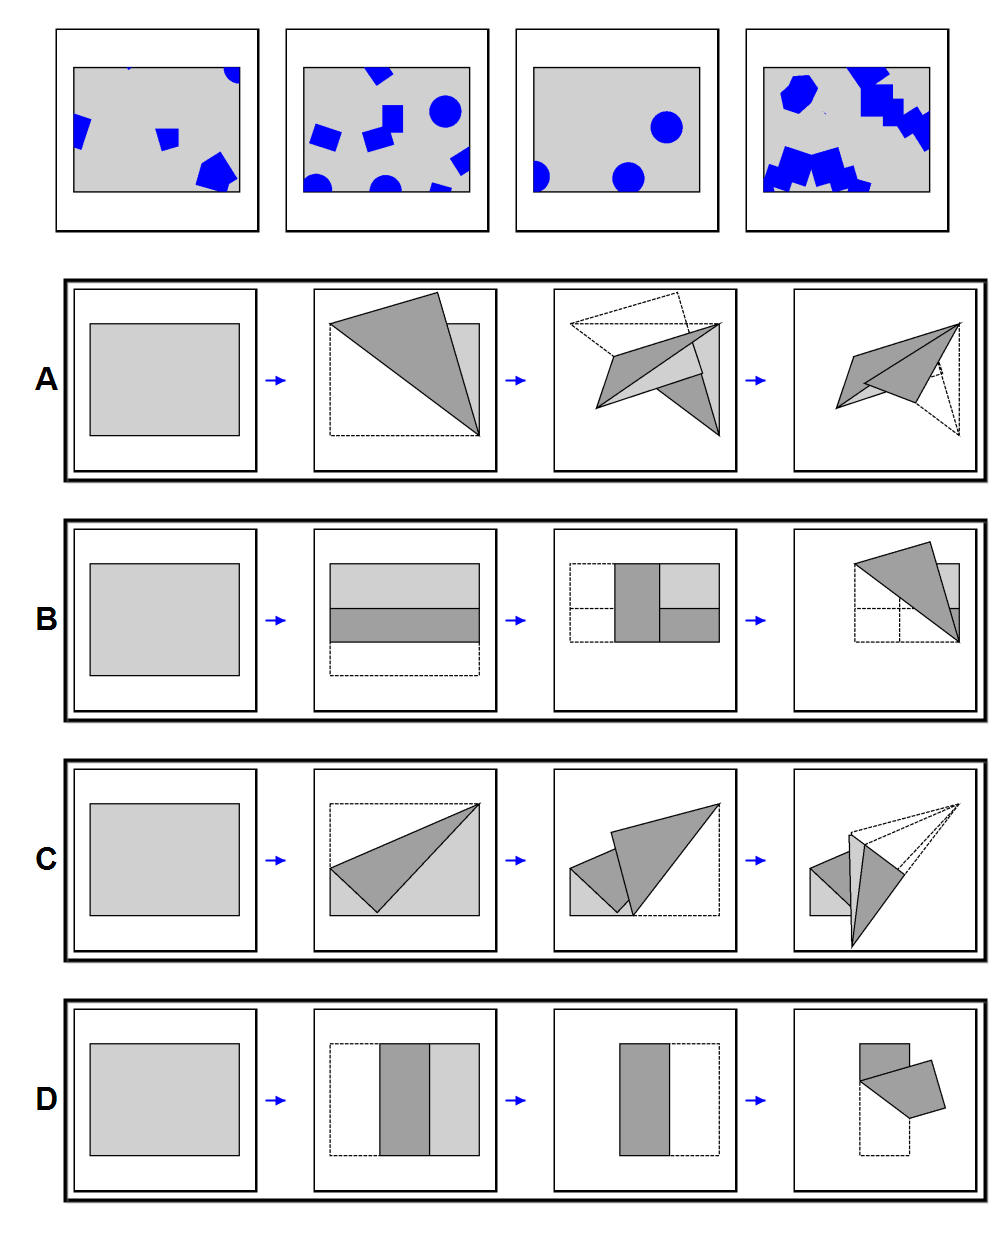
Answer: A